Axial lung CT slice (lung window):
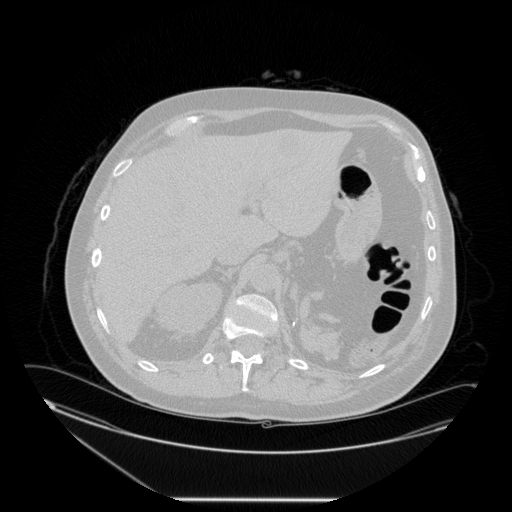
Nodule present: no